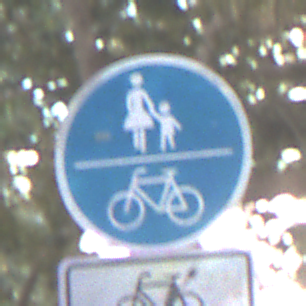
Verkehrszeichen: GemeinsamerGehUndRadweg
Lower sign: EinspurigeFahrzeugeFrei6
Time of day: MorningAfternoon
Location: Outdoor (Suburban)
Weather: PartlyCloudy
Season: NotSpecified
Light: Natural